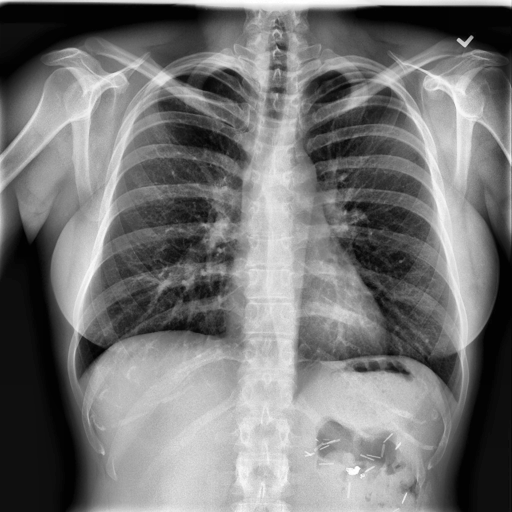
Finding: NORMAL